Aerial crown-view tile of a tropical tree (Barro Colorado Island, Panama), acquired 20250915:
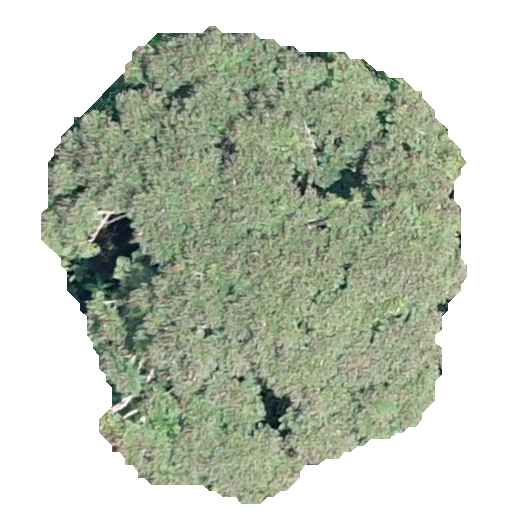
Species: Jacaranda copaia
GBIF accepted scientific name: Jacaranda copaia
Crown area: 215.675 m²